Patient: sex M, age 36
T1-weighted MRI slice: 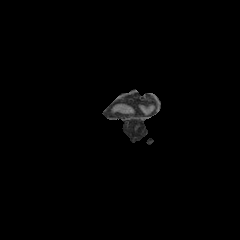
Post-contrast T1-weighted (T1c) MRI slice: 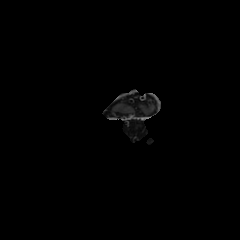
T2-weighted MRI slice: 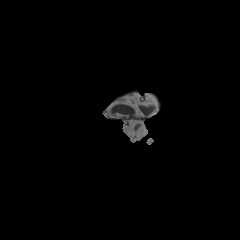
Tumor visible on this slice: no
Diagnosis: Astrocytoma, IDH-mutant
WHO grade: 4